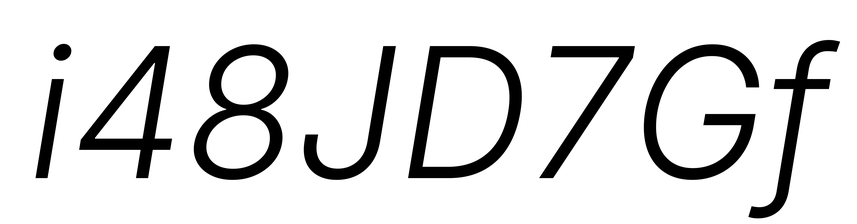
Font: Inter-Italic_Light_Italic